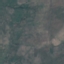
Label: HerbaceousVegetation